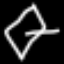
Label: diamond